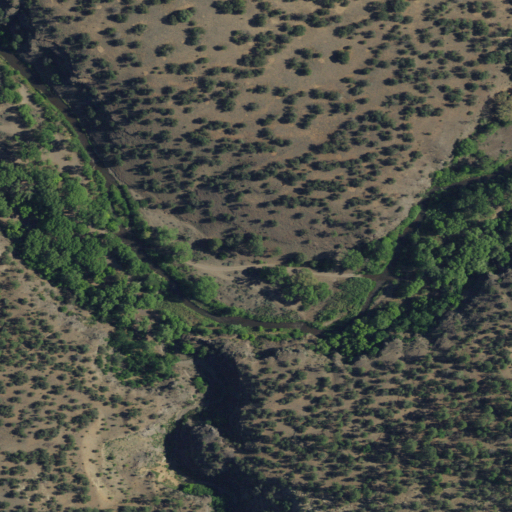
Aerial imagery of valley in New Mexico named SA Canyon containing evergreen forest, shrub, open development, and low intensity development